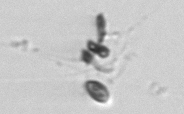
Label: Chaetoceros_socialis